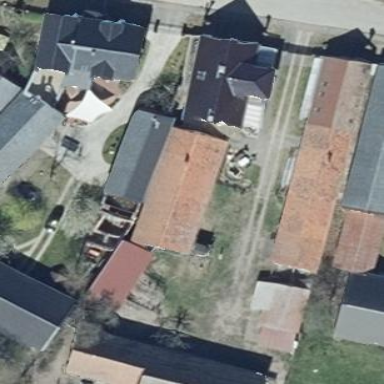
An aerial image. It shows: Building with gabled roof oriented along and colored grey.